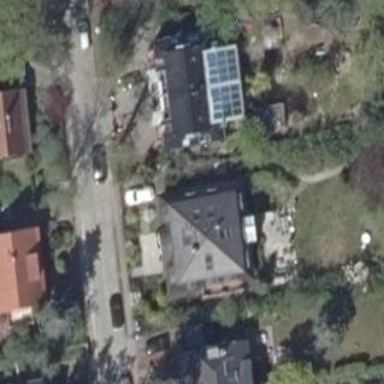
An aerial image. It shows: Simple house.